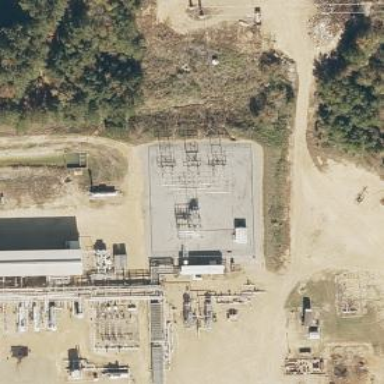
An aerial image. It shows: Industrial power substation surrounded by fence.